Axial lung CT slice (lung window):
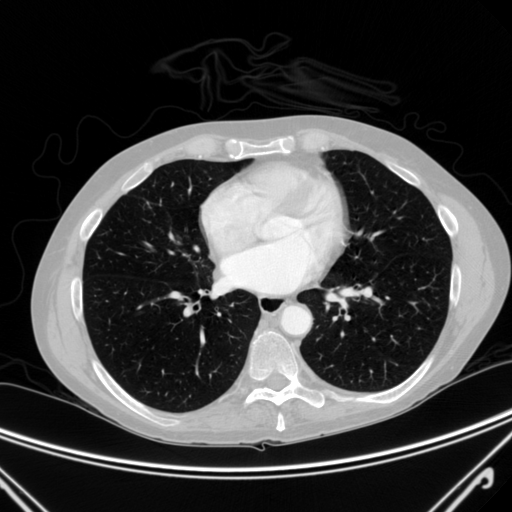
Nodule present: no